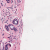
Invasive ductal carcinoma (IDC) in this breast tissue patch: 0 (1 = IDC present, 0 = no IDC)